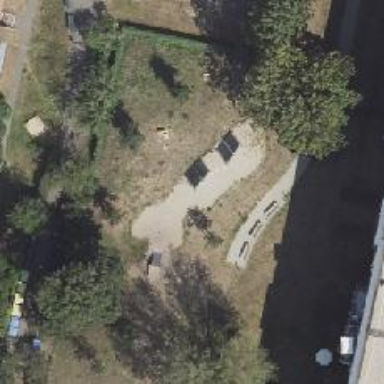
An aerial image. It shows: Playground area for leisure activities on the land.